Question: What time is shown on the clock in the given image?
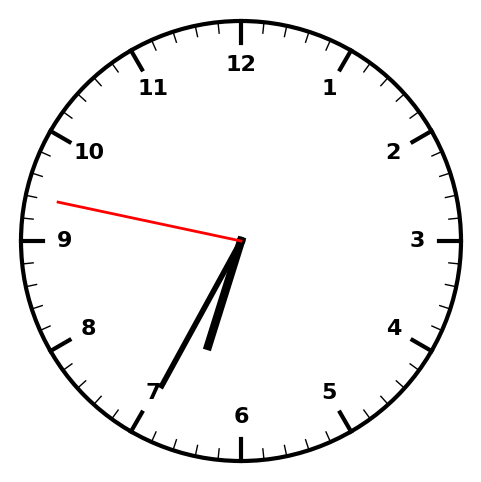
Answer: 06:34:47